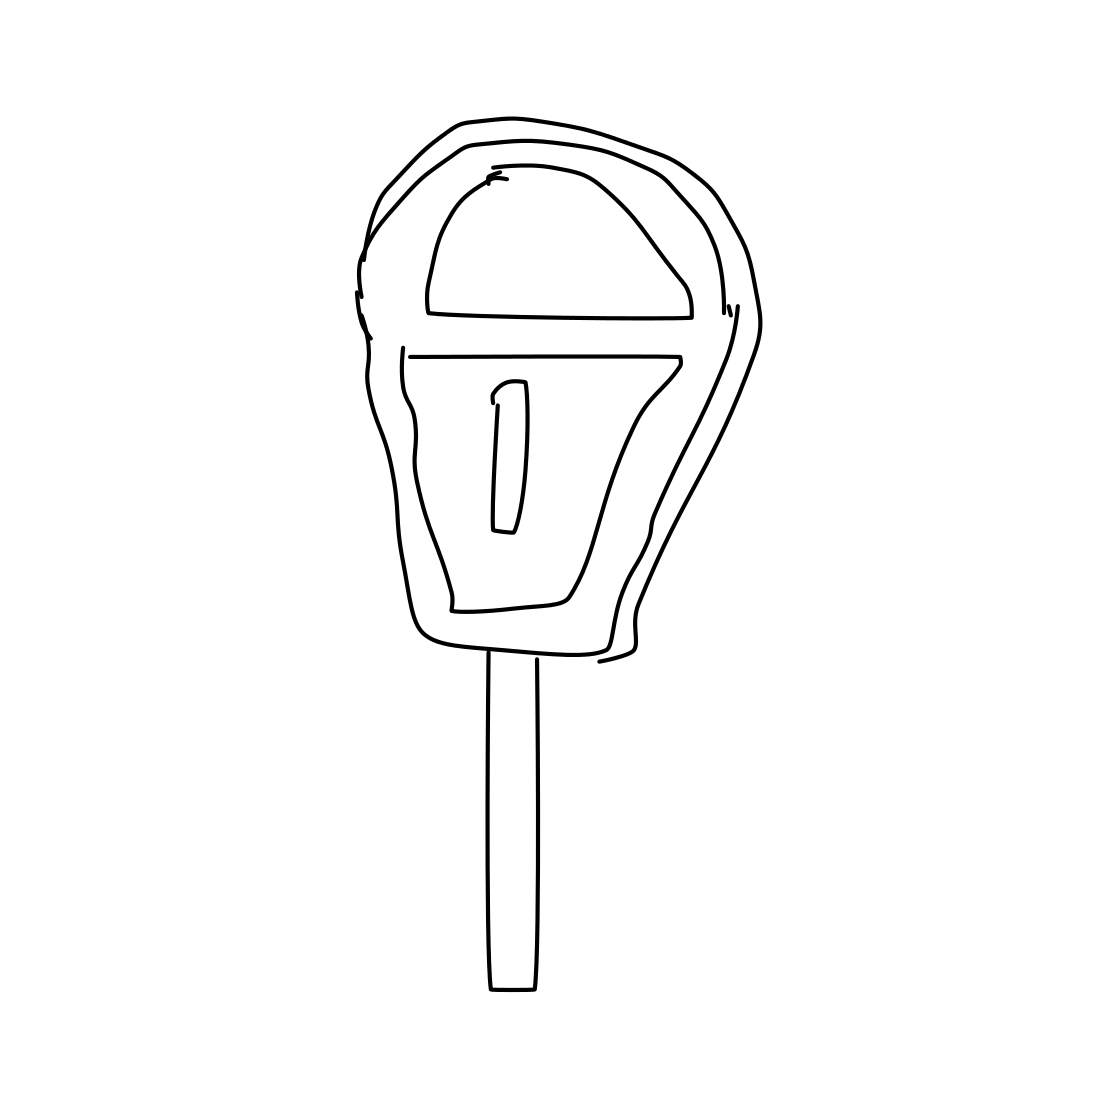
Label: parking meter